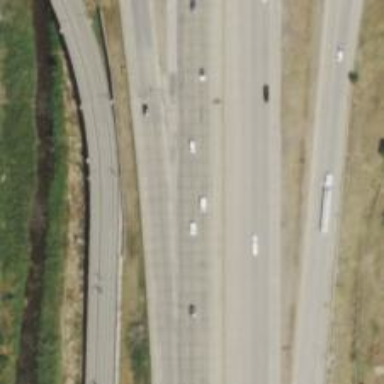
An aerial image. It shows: Motorway.